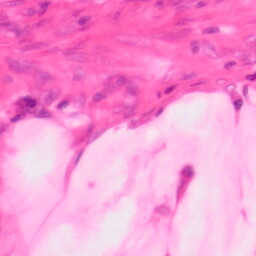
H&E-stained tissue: Colon